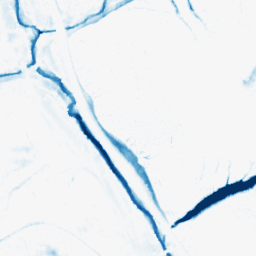
Category: morphological
Decomposition family: morphological_ellipse
Decomposition parameters: operation: closing
width: 20
height: 10
Upsampling method: linear_exact
Upsampling parameters: scale: 4
Upsampling scale: 4